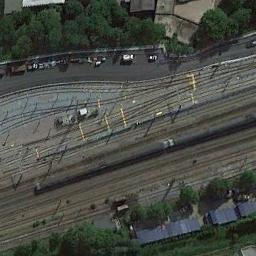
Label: railway